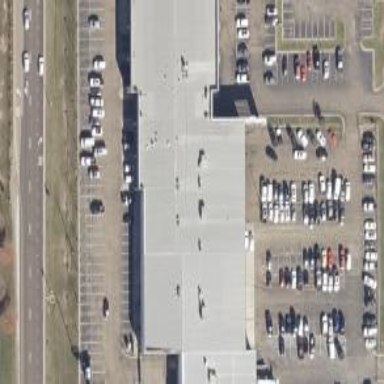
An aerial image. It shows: Commercial building.